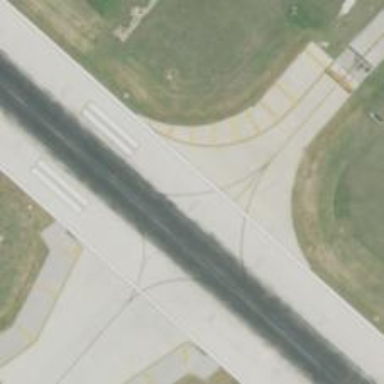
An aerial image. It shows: Image of taxiway at airport.